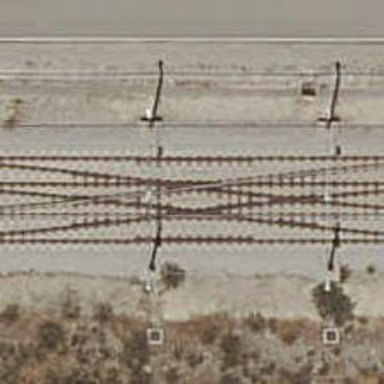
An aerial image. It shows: Yard with electrified contact line.